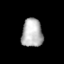
Tissue: lung
Cell type: Myeloid cells
Senescence score: 0.2277
Nuclear area (px): 586
Mean DAPI intensity: 180.763